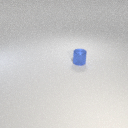
small blue metal cylinder